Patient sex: M
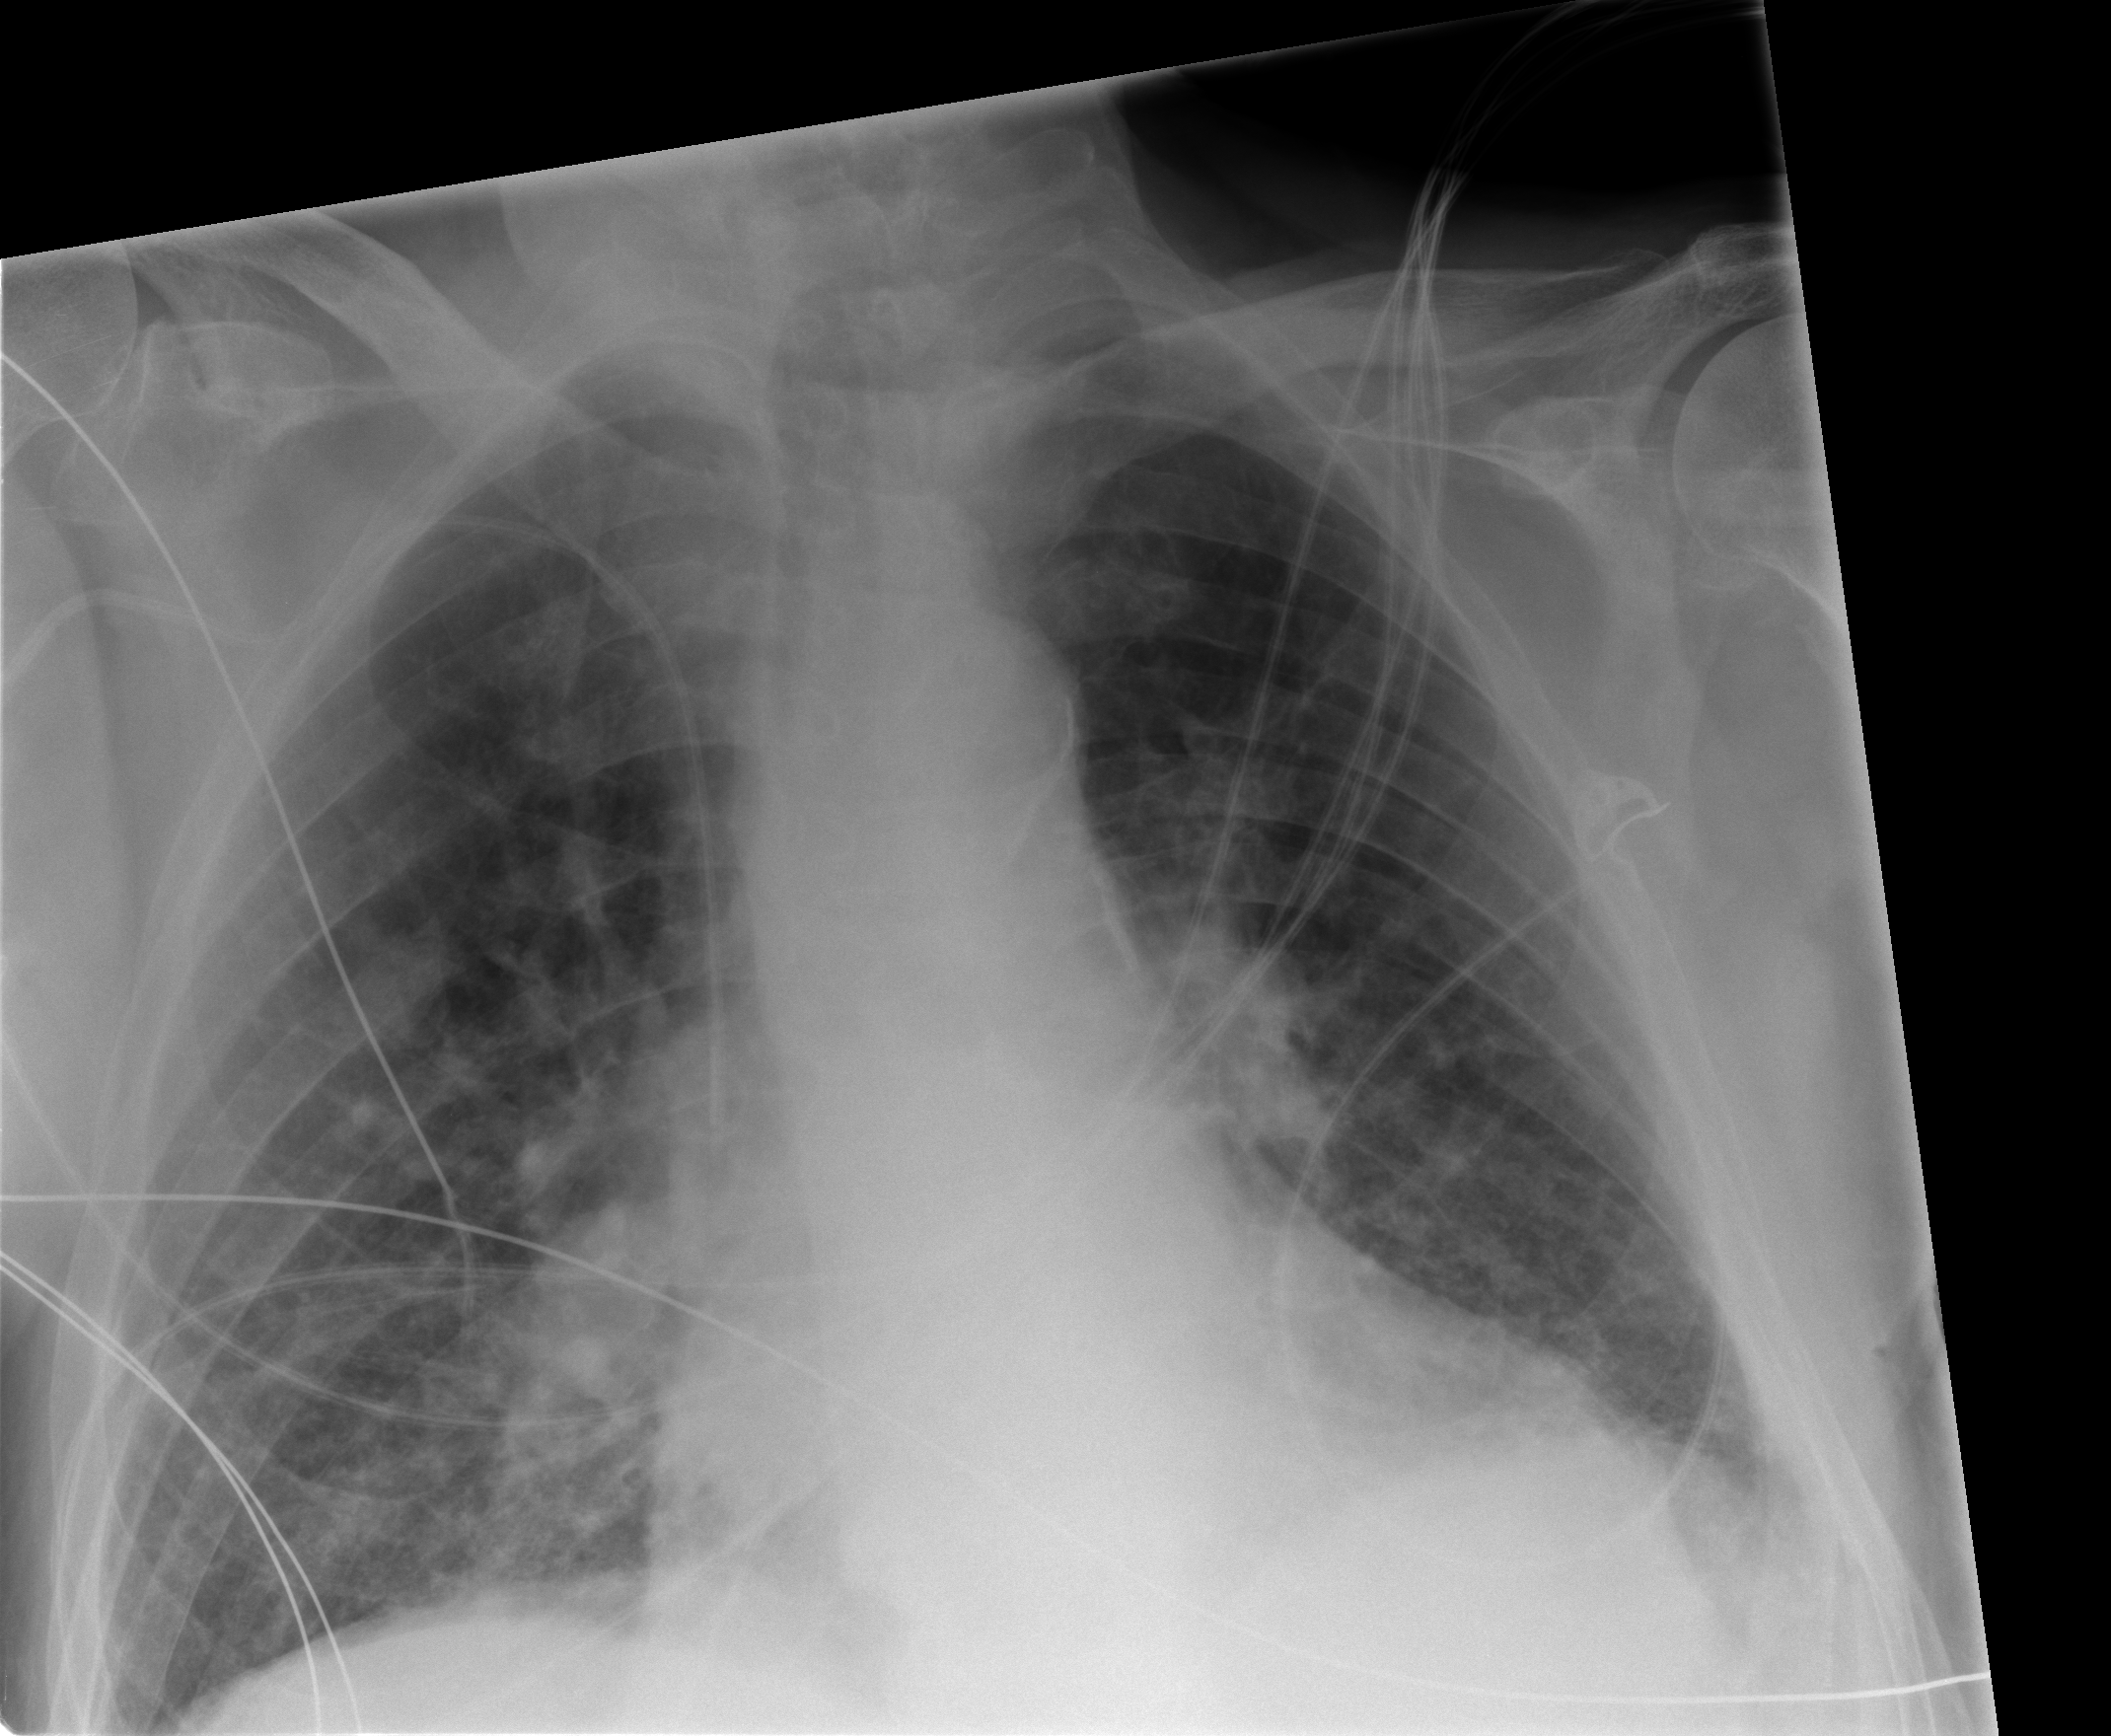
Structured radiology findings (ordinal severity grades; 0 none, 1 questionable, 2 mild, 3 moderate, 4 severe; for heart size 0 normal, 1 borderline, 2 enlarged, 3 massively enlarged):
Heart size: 2
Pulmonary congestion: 2
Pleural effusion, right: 0
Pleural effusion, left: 1
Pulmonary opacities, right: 0
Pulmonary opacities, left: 0
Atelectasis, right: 2
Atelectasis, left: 2